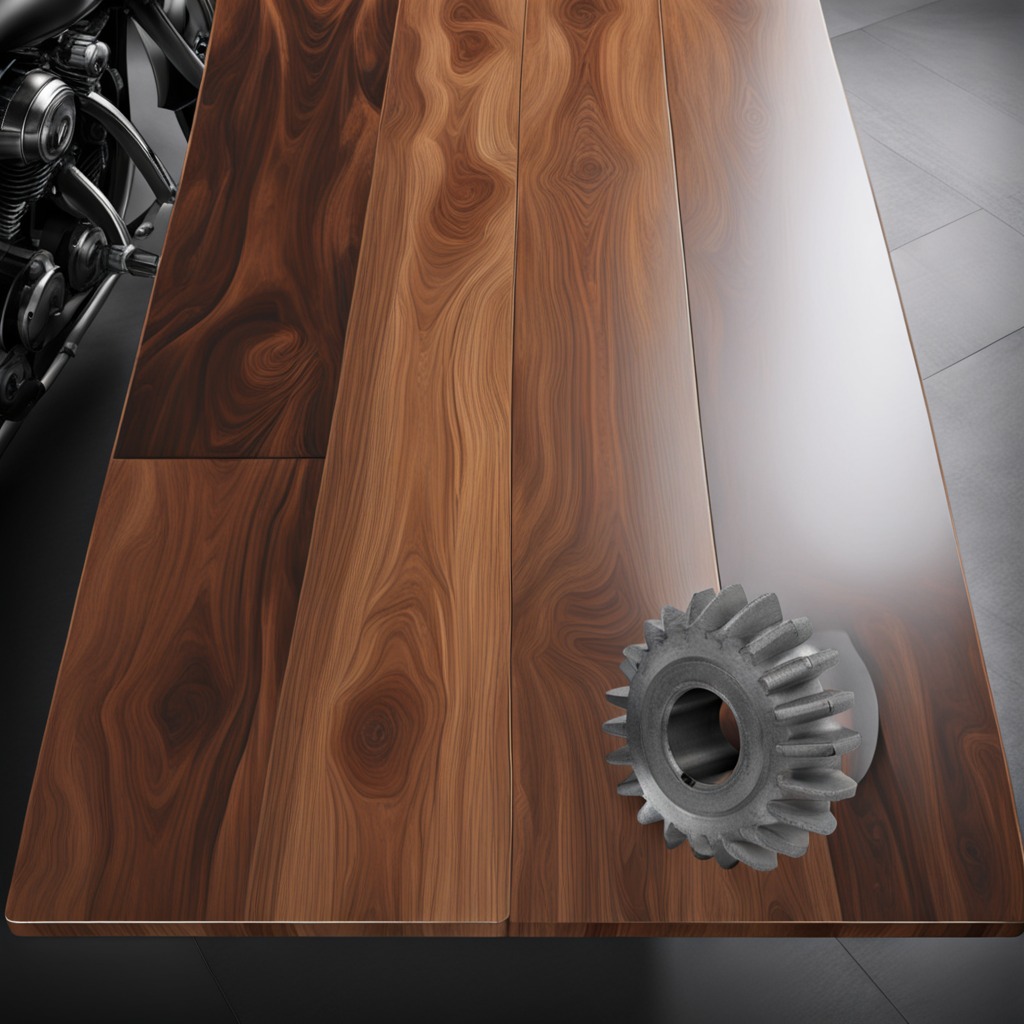
A steel gear with teeth is lying on an oil-spilled wooden table in a vintage motorcycle garage.